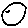
Label: moon